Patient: sex F, age 71
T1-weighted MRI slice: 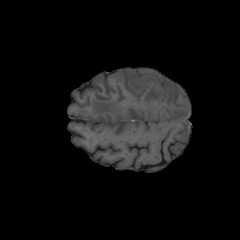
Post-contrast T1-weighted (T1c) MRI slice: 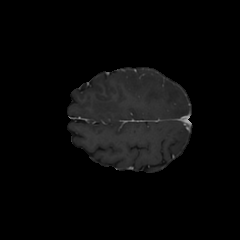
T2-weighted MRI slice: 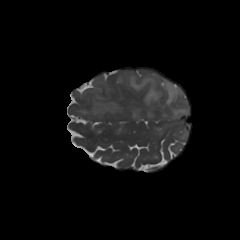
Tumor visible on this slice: yes
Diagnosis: Glioblastoma, IDH-wildtype
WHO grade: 4